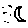
Label: moon